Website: slack
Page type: payment
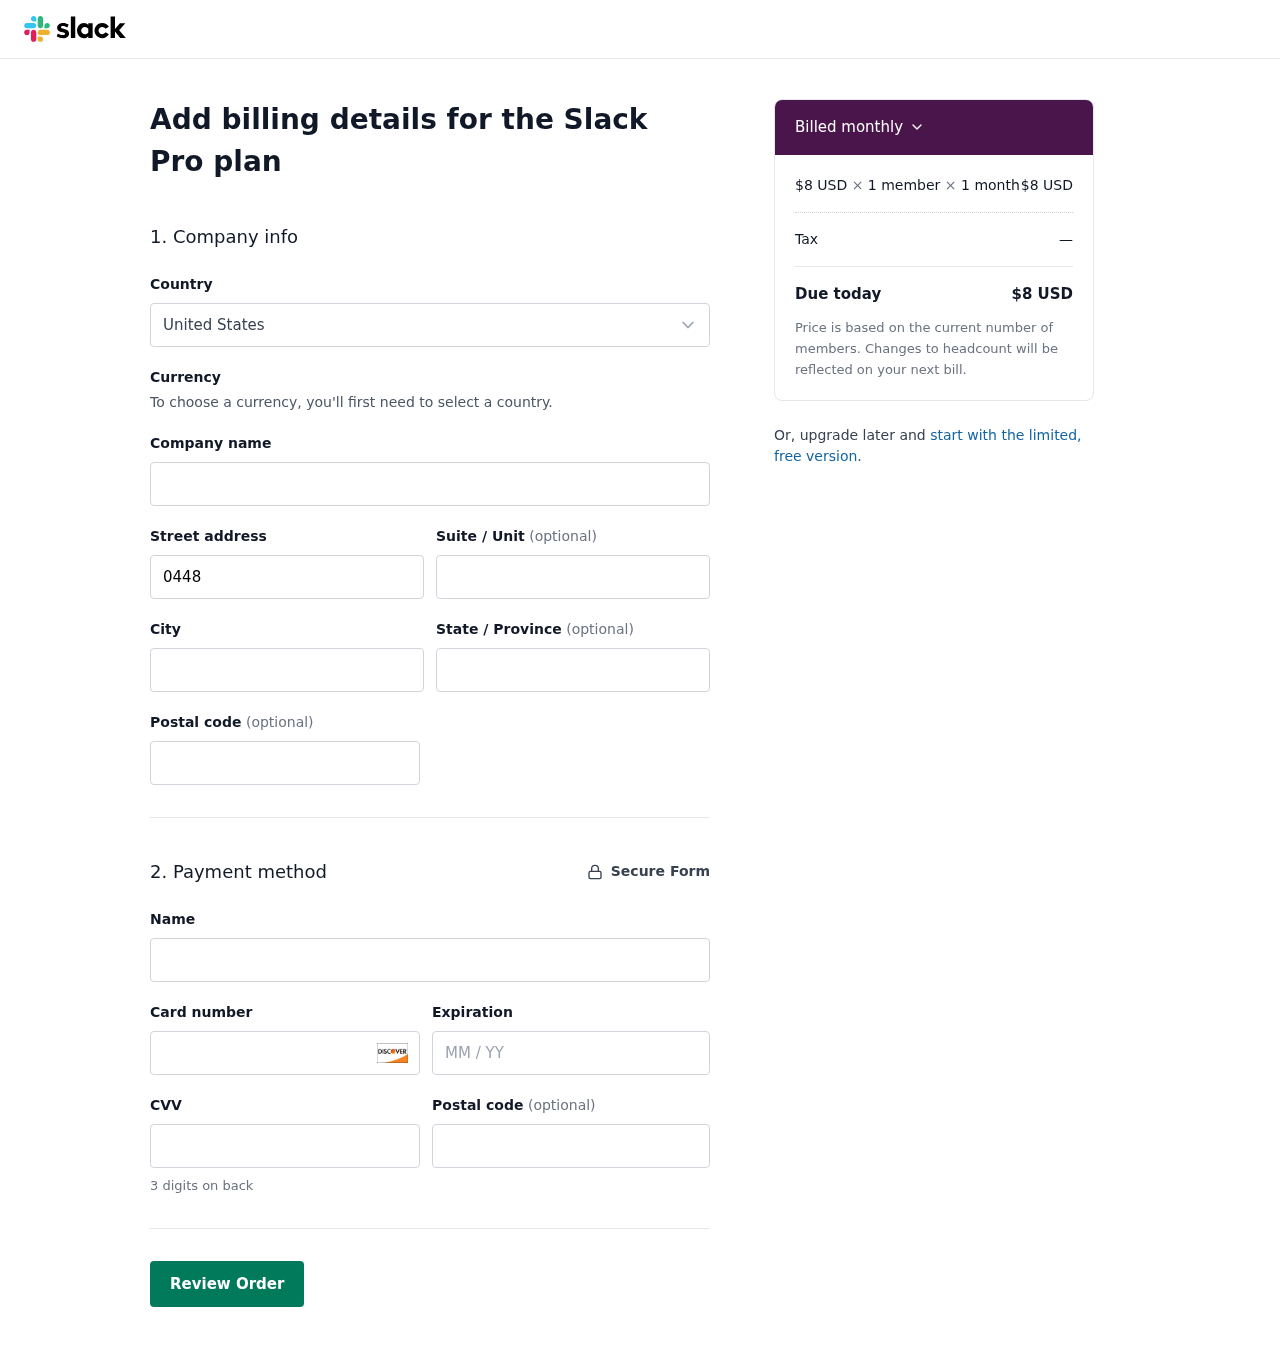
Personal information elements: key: PII_COUNTRY
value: United States
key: PII_STREET
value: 0448 Lopez Roads
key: PII_CITY
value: Jacksonland
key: PII_STATE
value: Oklahoma
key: PII_POSTCODE
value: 28572
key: PII_FULLNAME
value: Donald Krause
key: PII_CARD_NUMBER
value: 6590 3476 9612 3106
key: PII_CARD_EXPIRY
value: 09/27
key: PII_CARD_CVV
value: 576
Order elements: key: ORDER_PRICE_PER_MEMBER
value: $8 USD
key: ORDER_NUM_MEMBERS
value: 1 member
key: ORDER_NUM_MONTHS
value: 1 month
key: ORDER_SUBTOTAL
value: $8 USD
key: ORDER_TAX
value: —
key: ORDER_TOTAL
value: $8 USD